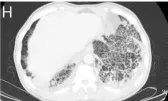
The chest CT of patient one. (E-H): chest CT showing the pneumonitis 74 days after afatinib therapy, the pneumonitis manifested subpleural reticular shadow, ground glass and consolidation, and beehives, distributed in both lower lobe of both lungs. CT: computed tomography.
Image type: radiology (ct)